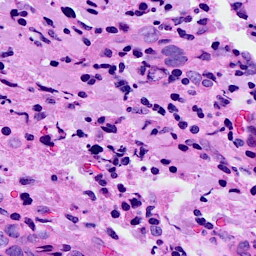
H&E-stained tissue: Breast